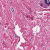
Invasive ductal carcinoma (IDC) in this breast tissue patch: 0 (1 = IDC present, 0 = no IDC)